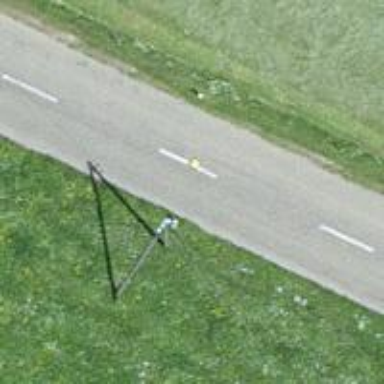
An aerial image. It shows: Power pole.